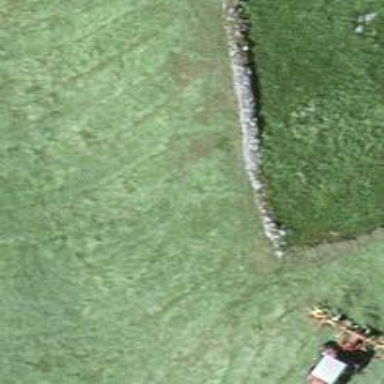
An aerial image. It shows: Dry stone wall barrier.